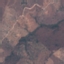
Label: HerbaceousVegetation